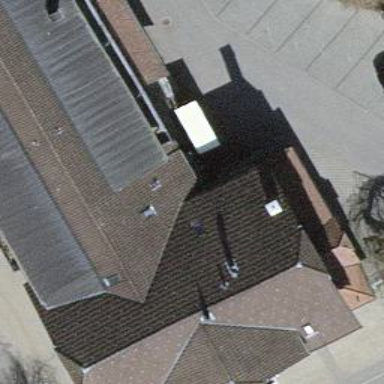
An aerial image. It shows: Restaurant.